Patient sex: M
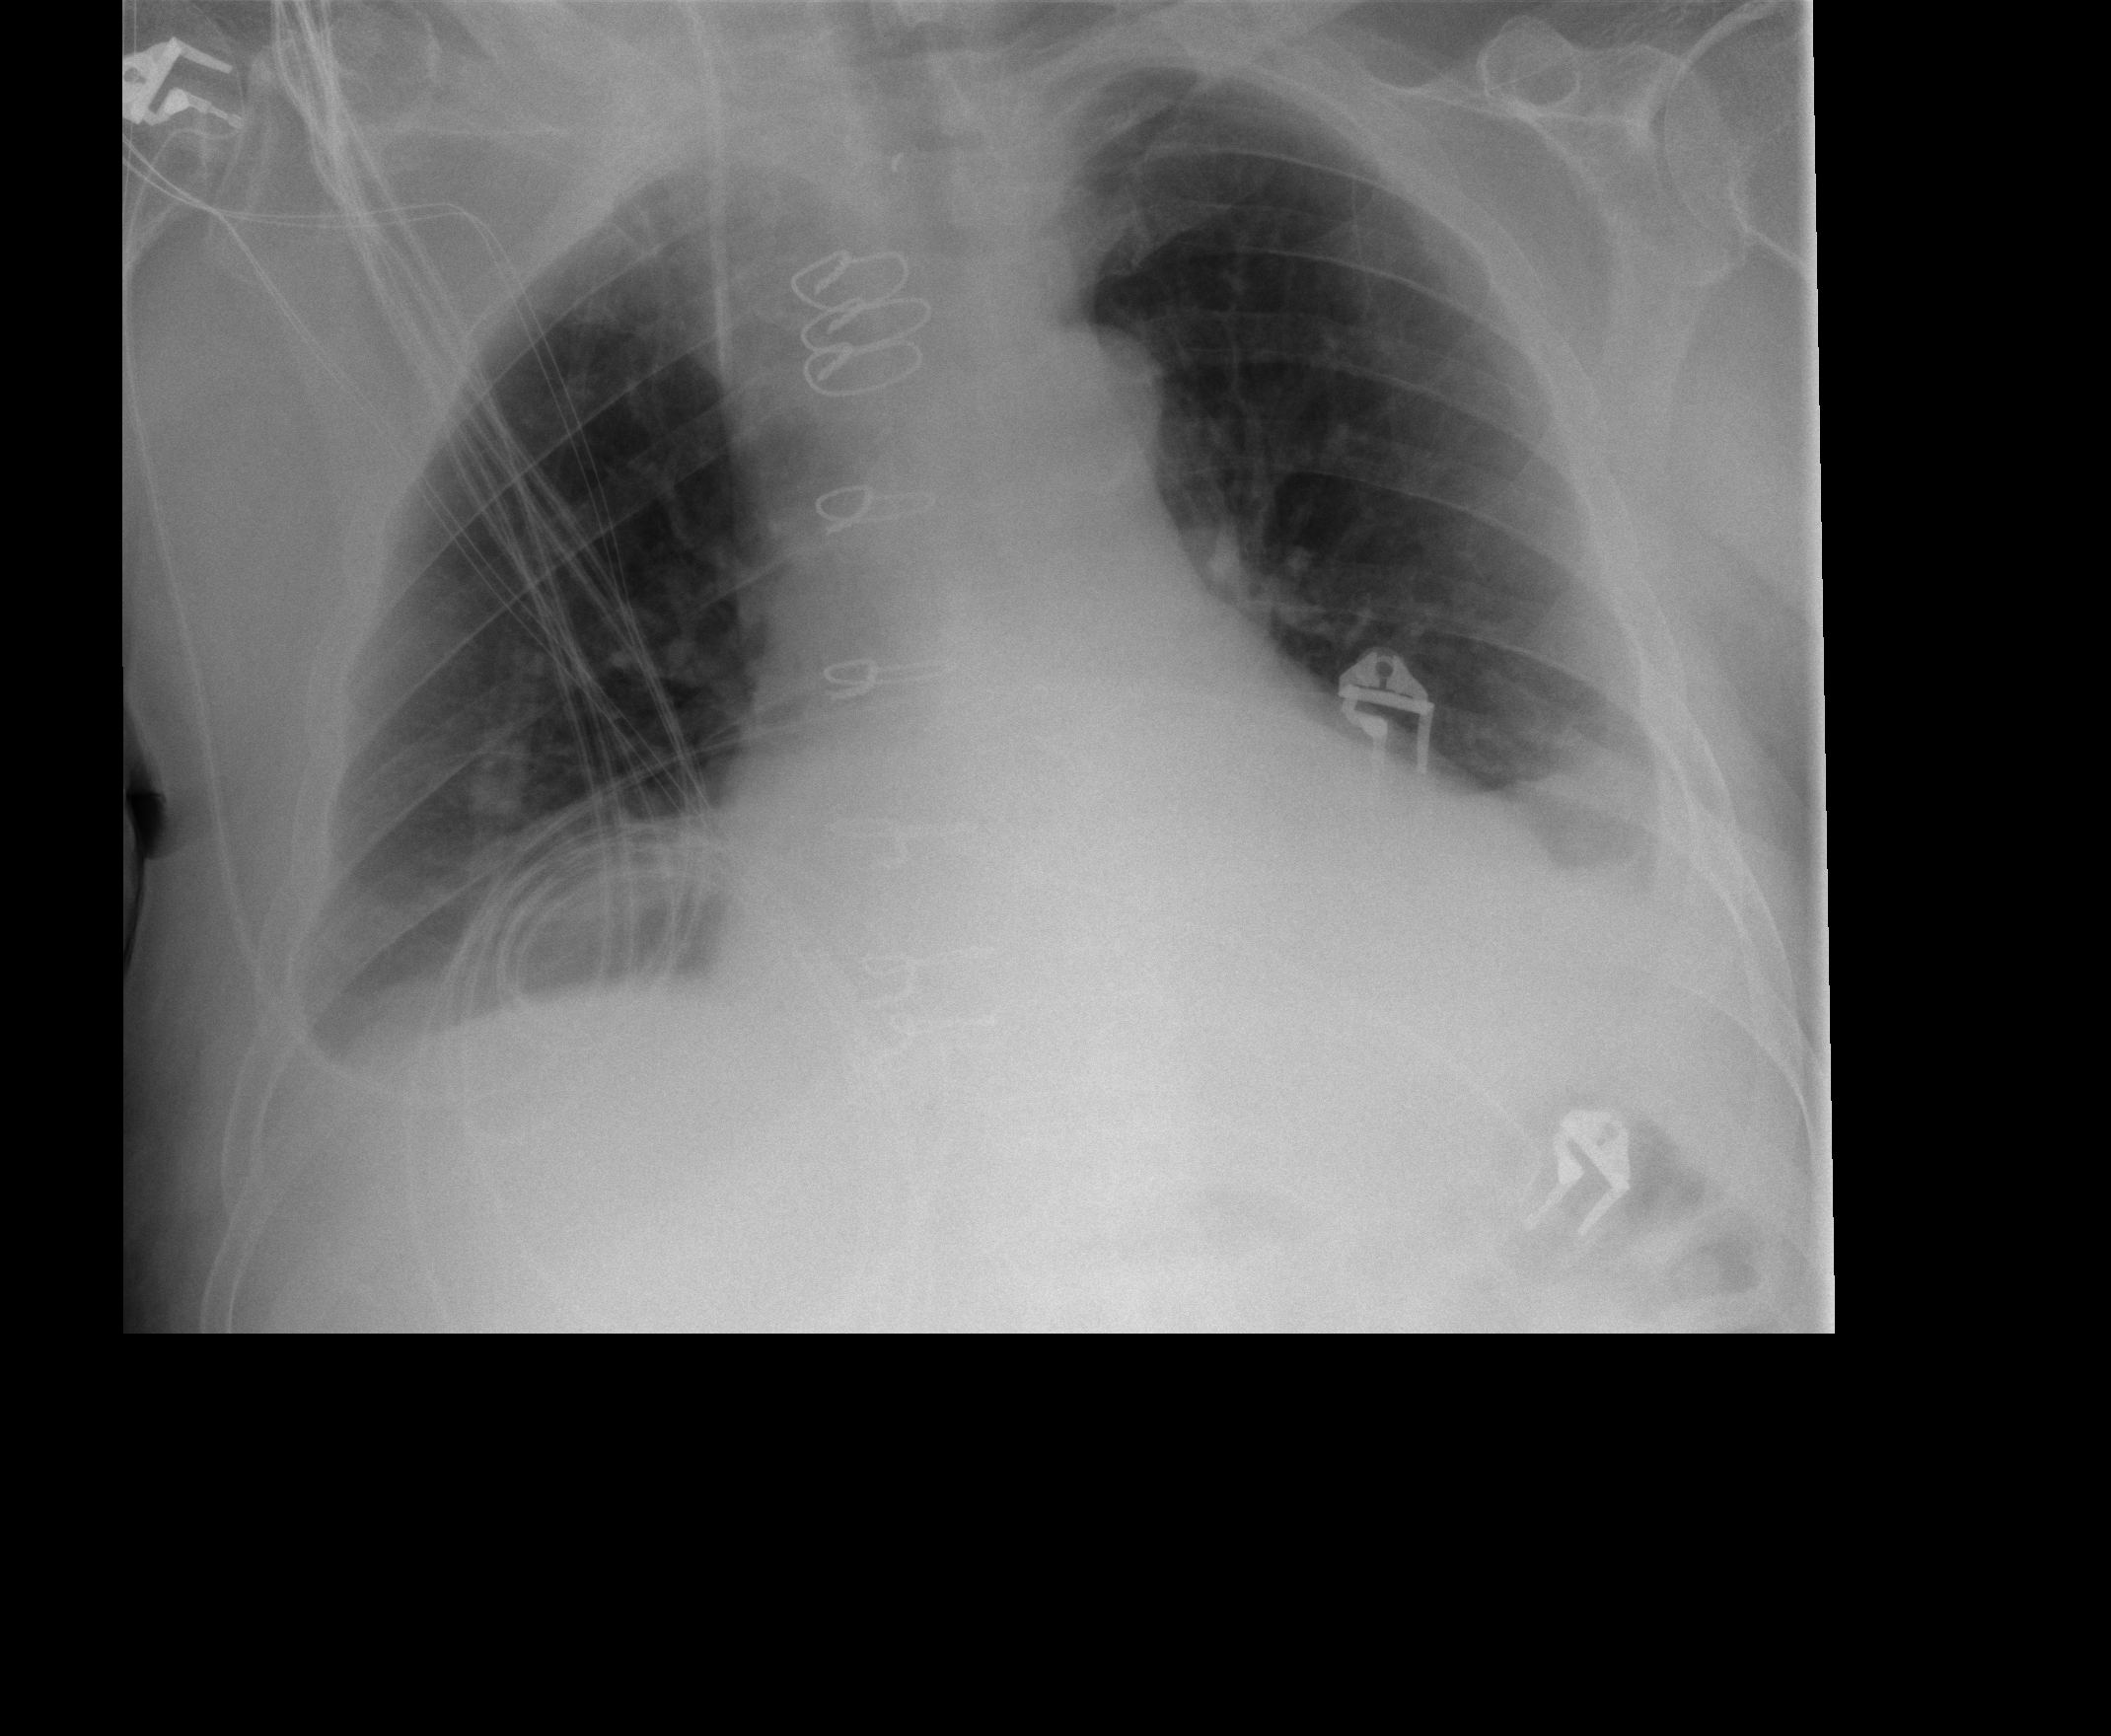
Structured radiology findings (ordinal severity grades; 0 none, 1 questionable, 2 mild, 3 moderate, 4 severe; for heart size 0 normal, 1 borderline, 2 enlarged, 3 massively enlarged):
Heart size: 0
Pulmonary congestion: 0
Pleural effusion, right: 2
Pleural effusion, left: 2
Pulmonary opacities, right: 0
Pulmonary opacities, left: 0
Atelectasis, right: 2
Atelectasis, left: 2